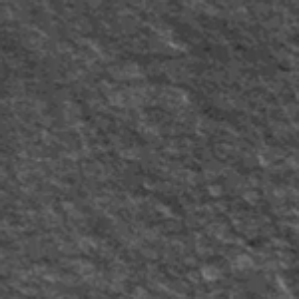
Label: frost